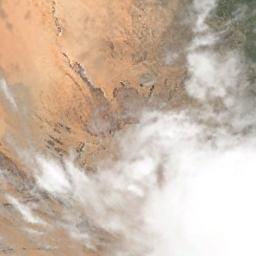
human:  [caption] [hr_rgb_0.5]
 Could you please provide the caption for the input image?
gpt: The white cloud is above bare land .

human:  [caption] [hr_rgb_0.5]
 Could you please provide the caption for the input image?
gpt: A thin cloud floats on the sea .

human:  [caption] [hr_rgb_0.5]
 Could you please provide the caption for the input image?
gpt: The stratus clouds are located above the wasteland .

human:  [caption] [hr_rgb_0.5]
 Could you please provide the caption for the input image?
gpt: White clouds on khaki ground .

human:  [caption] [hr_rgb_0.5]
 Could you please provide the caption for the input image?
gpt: There are thick white clouds over a brown wasteland .